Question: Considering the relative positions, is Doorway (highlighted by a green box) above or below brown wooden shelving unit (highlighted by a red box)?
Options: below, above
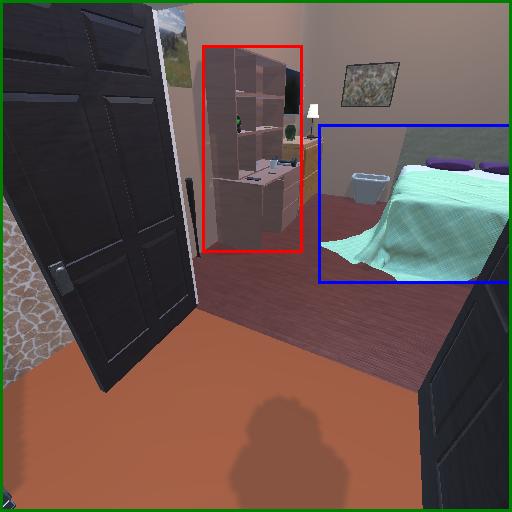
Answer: below